Field crop: tomato
Growth stage: 1
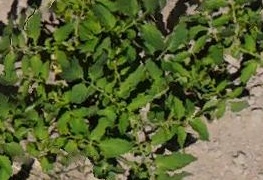
Species: tomato